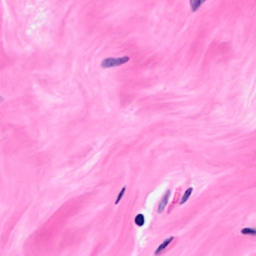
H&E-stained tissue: Breast